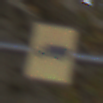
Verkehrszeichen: KFZZulaessigeGesamtmasse3Komma5TOhnePfeilsymbol
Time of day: MorningAfternoon
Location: Outdoor (Suburban)
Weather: PartlyCloudy
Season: NotSpecified
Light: Natural